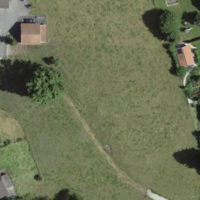
EUNIS habitat code: 55
Species observed at this site:
Veronica arvensis